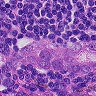
Metastatic tissue present: yes